Interaction volume radius: 10 \u00c5
Interaction volume height: 20 \u00c5
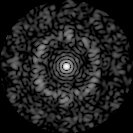
Disorder parameter: 0.745